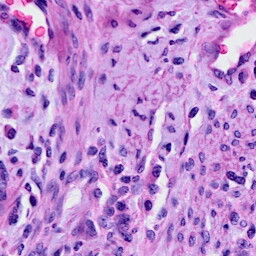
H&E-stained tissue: Cervix